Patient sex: M
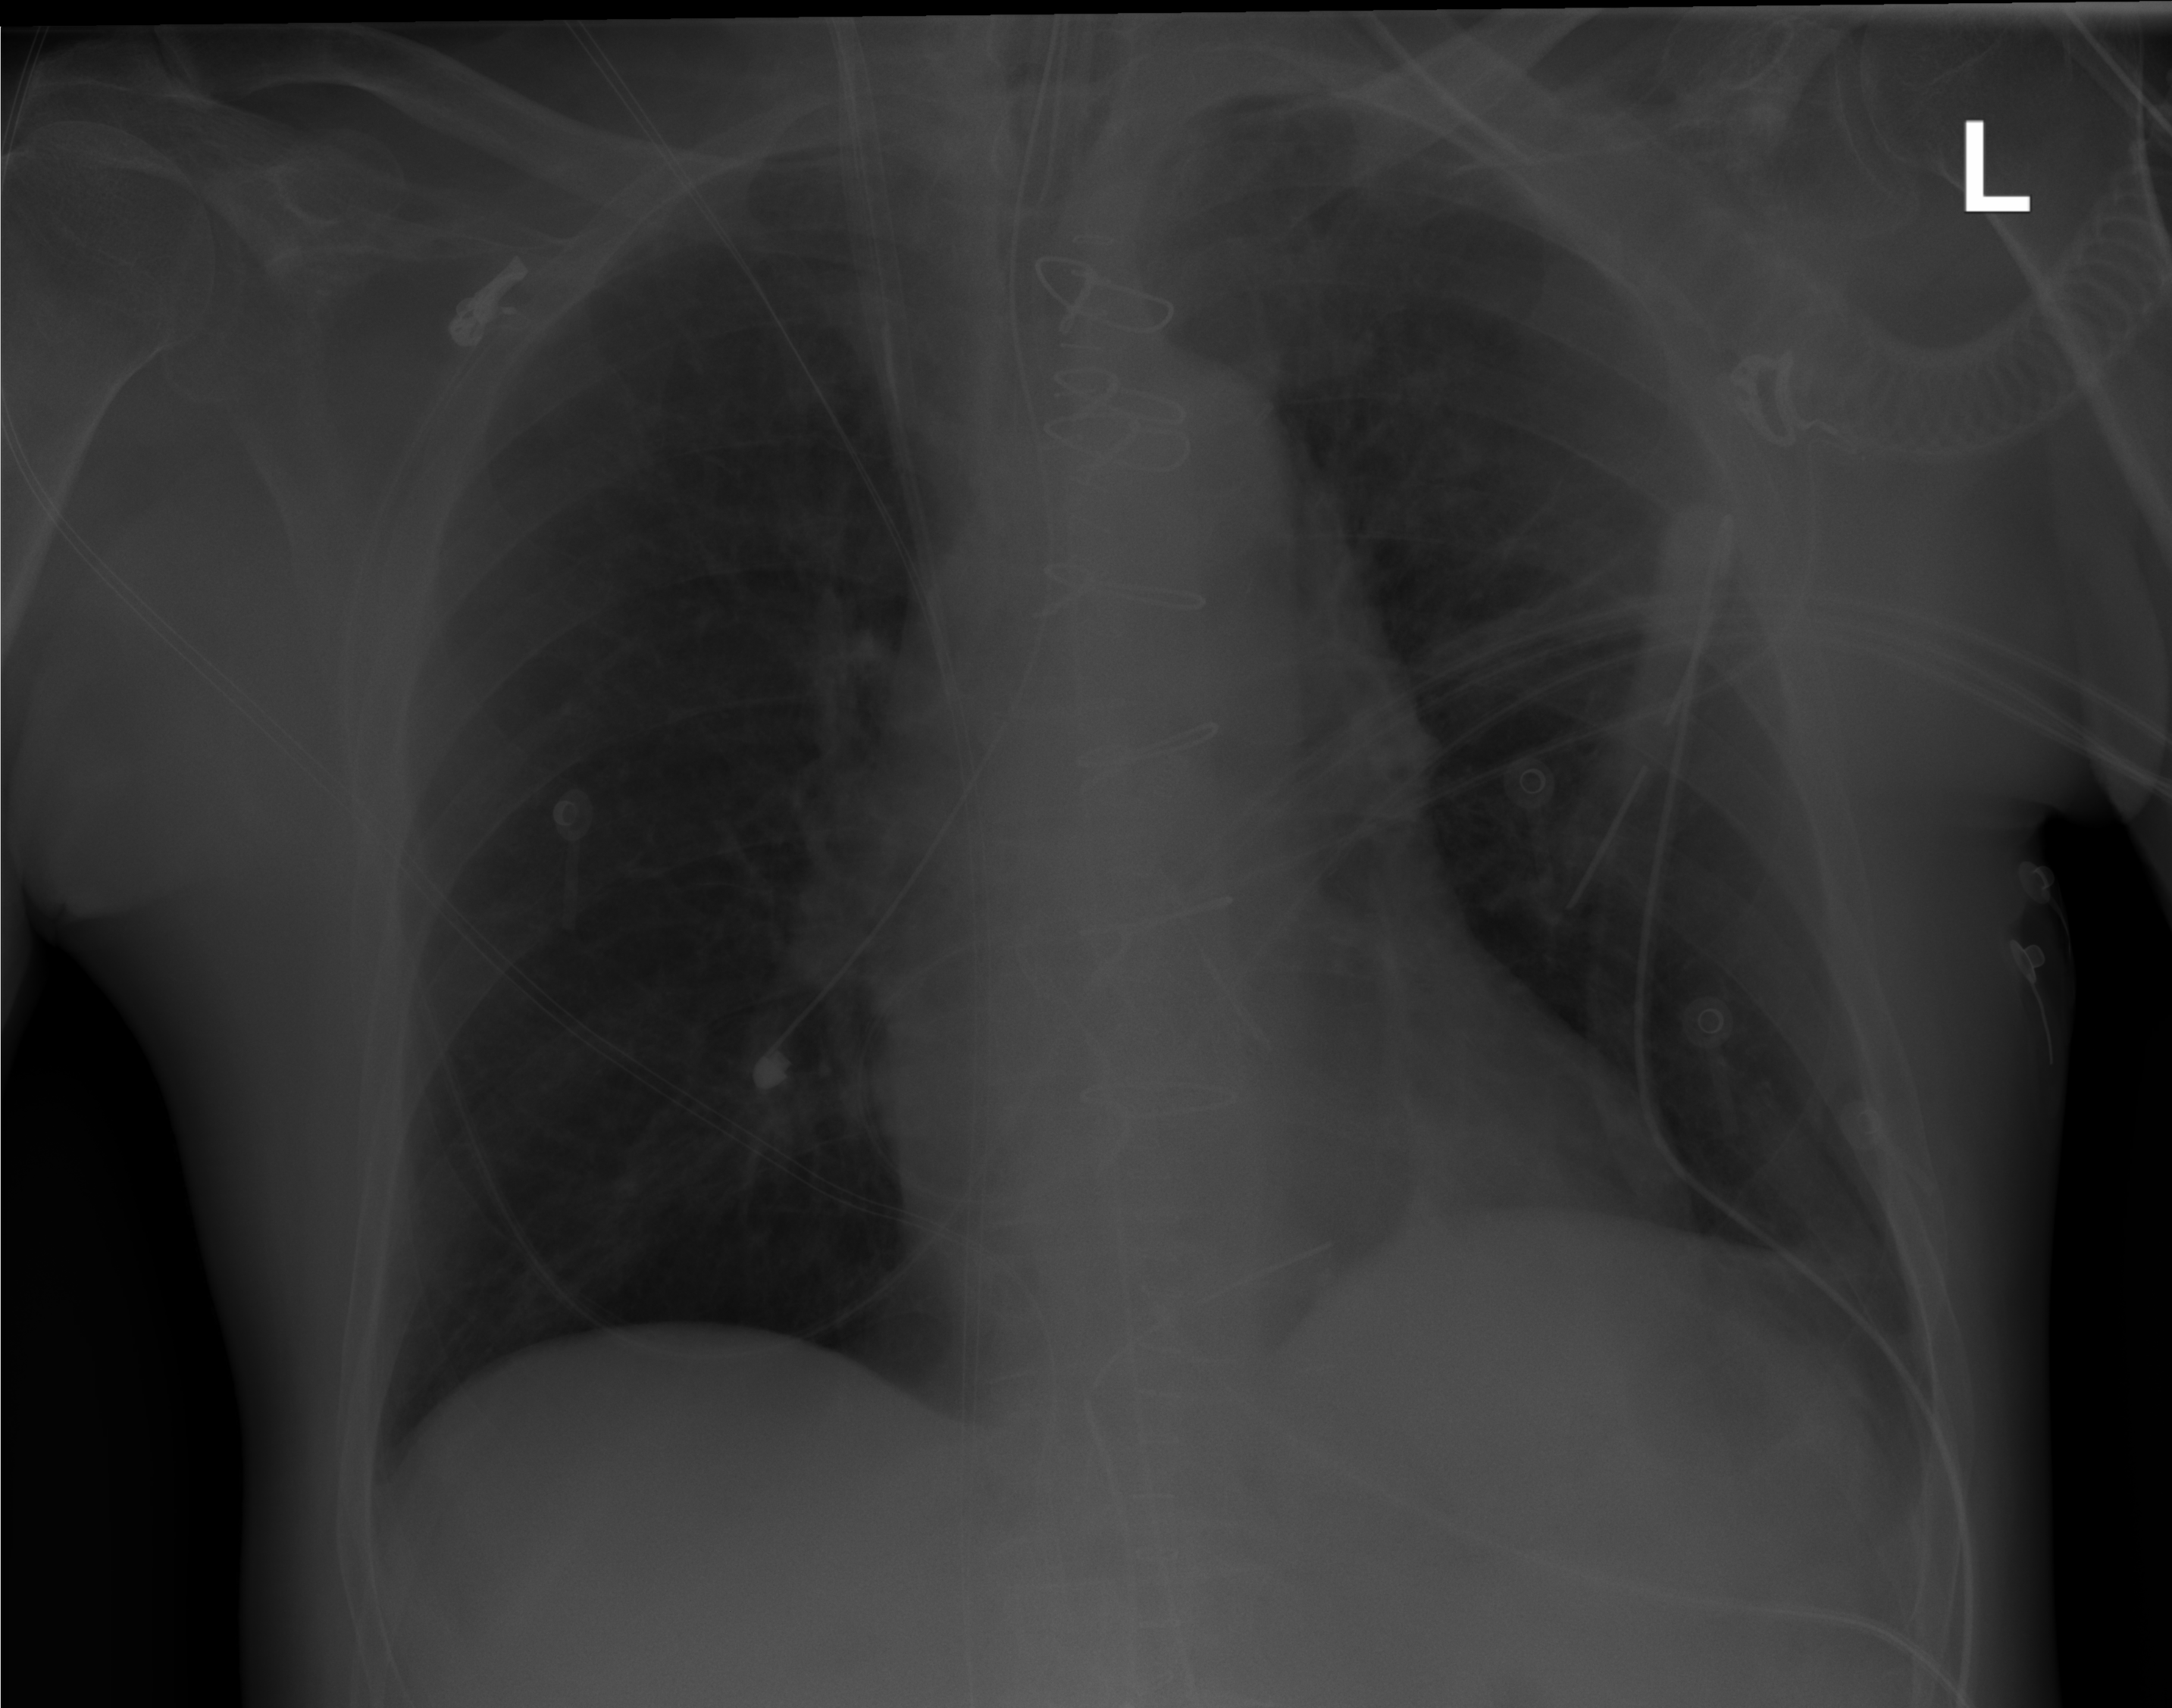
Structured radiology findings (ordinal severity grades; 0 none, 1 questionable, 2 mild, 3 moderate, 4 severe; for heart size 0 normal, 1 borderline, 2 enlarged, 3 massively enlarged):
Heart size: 0
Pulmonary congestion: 0
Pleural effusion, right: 0
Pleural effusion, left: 2
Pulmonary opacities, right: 0
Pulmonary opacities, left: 0
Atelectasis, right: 0
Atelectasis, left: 2